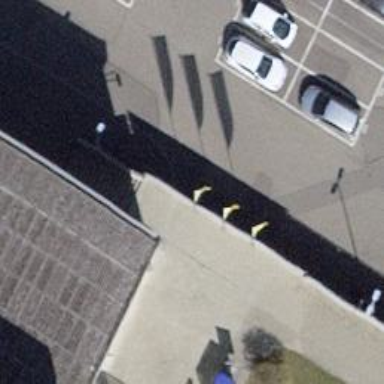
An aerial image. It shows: Set of steps on the road.